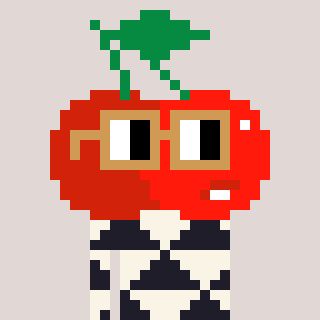
a pixel art character with square brown glasses, a cherry-shaped head and a grayscale-colored body on a warm background